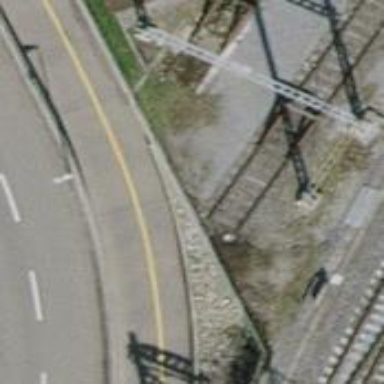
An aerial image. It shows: Single-track railway siding with electrified contact lines.